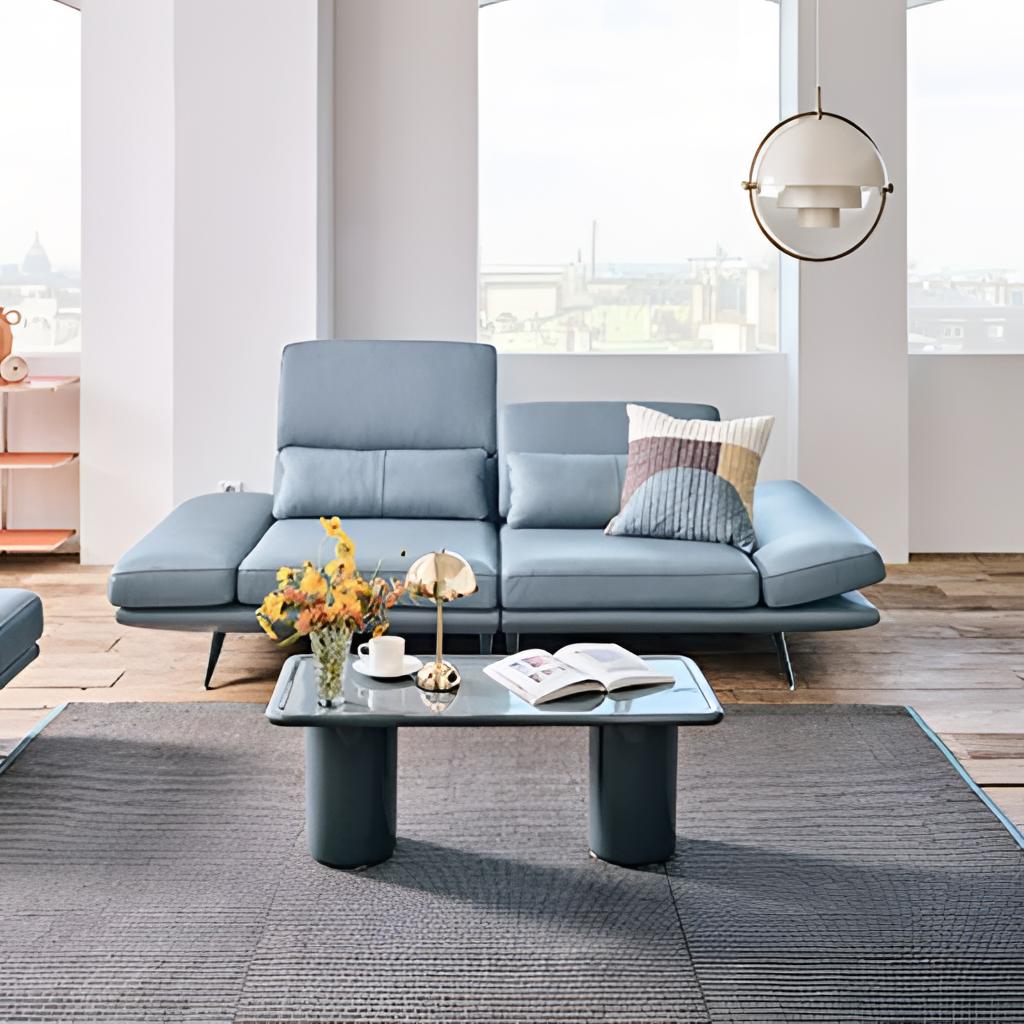
living room, leather sectional sofa, white paint wallpaper, with solid pattern, contemporary, wood flooring, with plank pattern